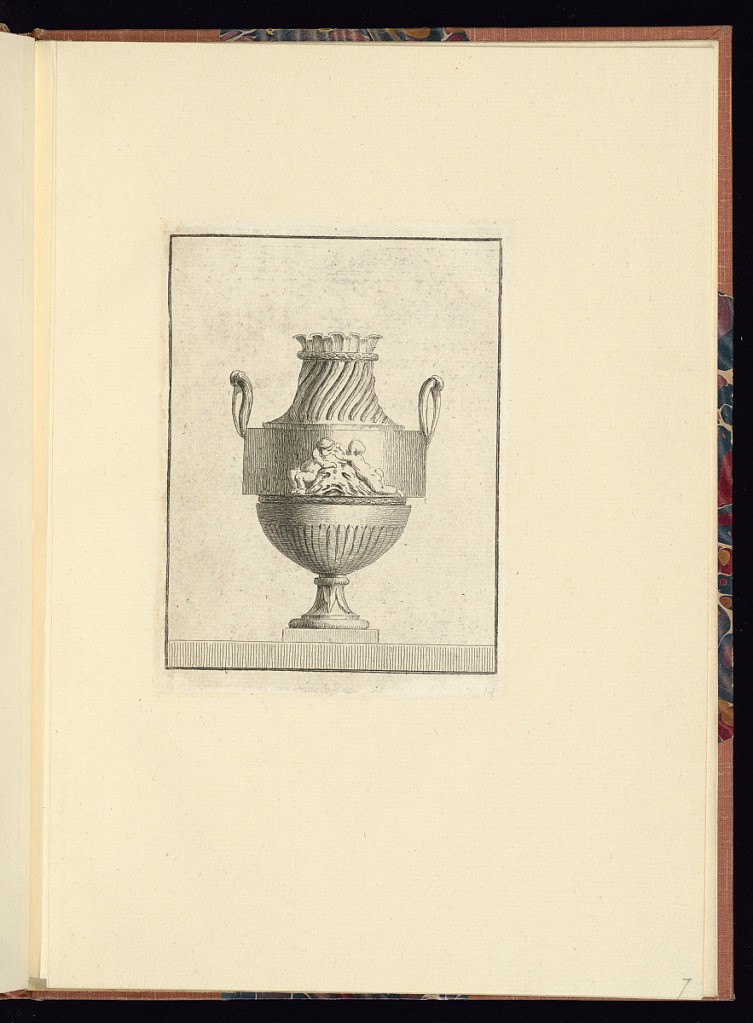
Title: Ornamental Vase Design
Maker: Juste-François Boucher, French, 1736 – 1782
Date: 1755-1768
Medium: Etching on laid paper
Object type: Print
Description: Vase design with upturned handles and a scalloped lip. The neck of the vase has spiral fluting. The central band is decorated with a scene of two putti clamoring over a dolphin. The vase is raised on a low plinth. The plate is not signed or numbered.